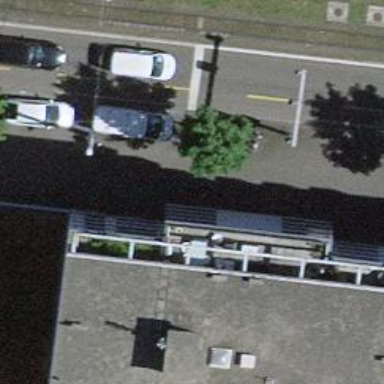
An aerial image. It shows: Car repair shop.